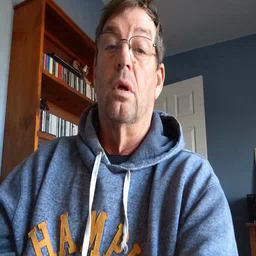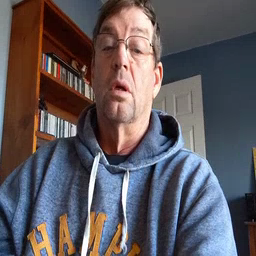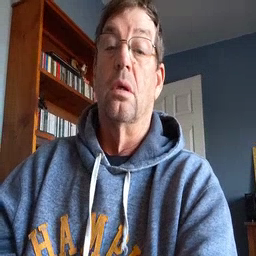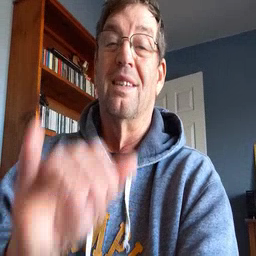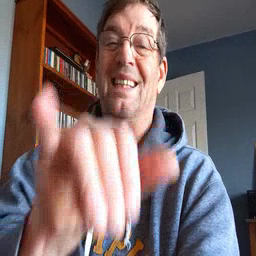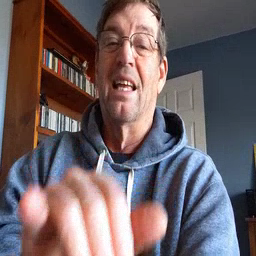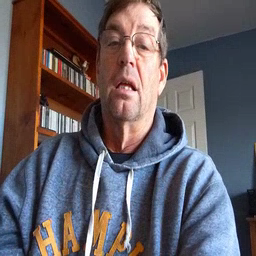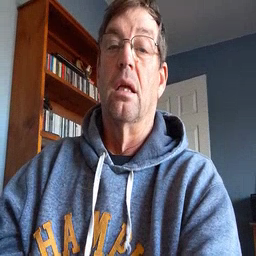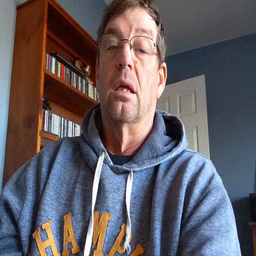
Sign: stay